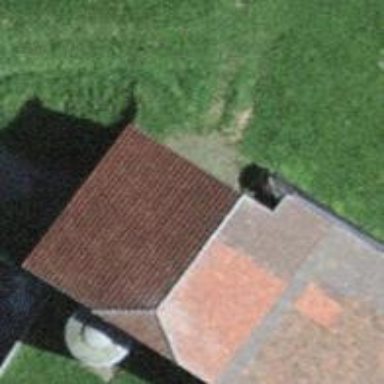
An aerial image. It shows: Barn.